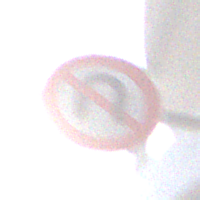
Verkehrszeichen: VerbotWenden
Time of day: MorningAfternoon
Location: Outdoor (Urban)
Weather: PartlyCloudy
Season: NotSpecified
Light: Natural